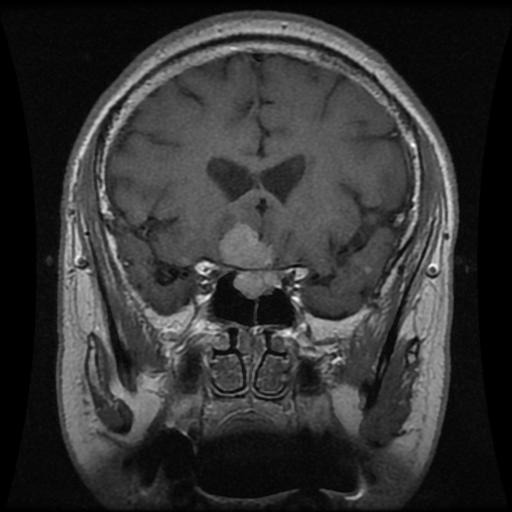
Label: pituitary